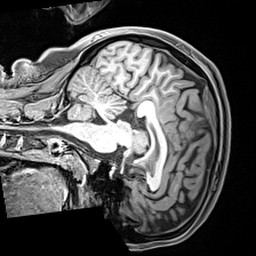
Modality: T1w
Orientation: sagittal
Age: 25
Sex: female
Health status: healthy
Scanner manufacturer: siemens
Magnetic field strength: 3 T
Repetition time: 2.4 s
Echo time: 0.00217 s